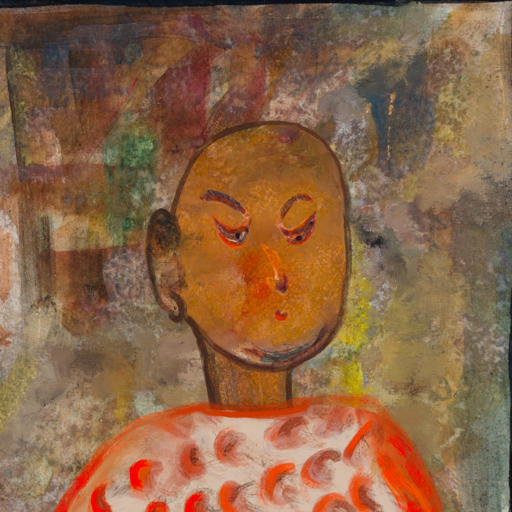
Background: Mosgoul, Head And Neck Side: Pipe, Face Side: Hypocrite, Bust: Rupkatha, Hair Side: Blank, Head Accessory: Blank, Second Necklace: Blank, Necklace: Blank, Baby: Blank